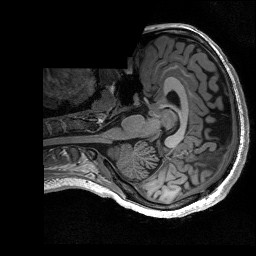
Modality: T1w
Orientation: axial